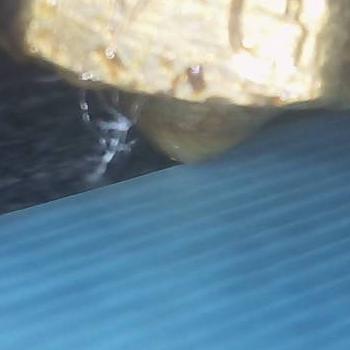
Flow rate: 62%